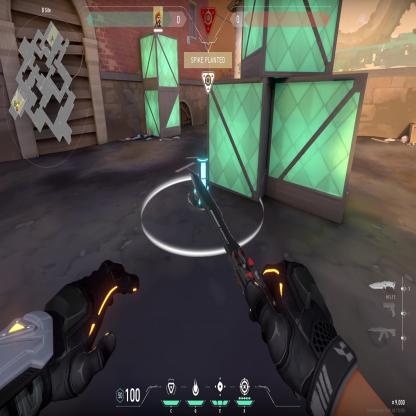
Label: planted spike